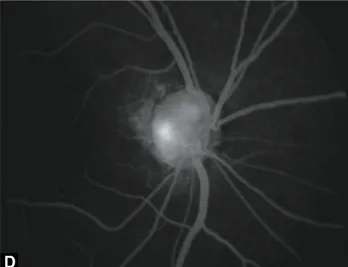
(C and D) FFA showing persistent staining of the temporal disk area suggestive of a pit.
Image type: ophthalmic_imaging (ophthalmic_angiography)